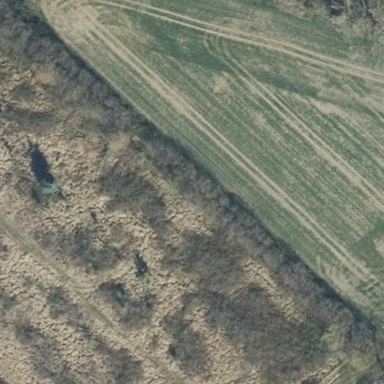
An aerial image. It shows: Forest area.